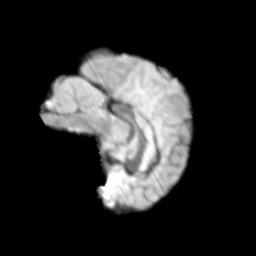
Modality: T2w
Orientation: sagittal
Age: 10
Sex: male
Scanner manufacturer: siemens
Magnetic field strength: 3 T
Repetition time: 3.8 s
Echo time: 0.07 s